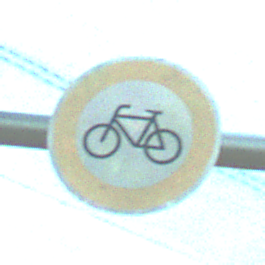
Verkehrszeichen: VerbotRadverkehr
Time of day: MorningAfternoon
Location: Roofed (Special)
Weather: PartlyCloudy
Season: NotSpecified
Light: Natural